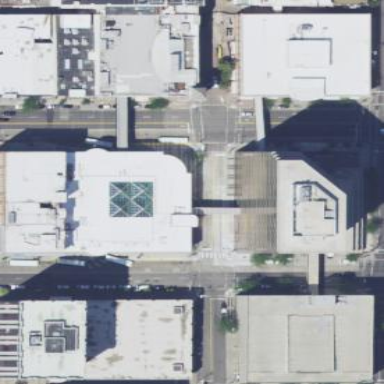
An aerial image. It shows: Transportation building.